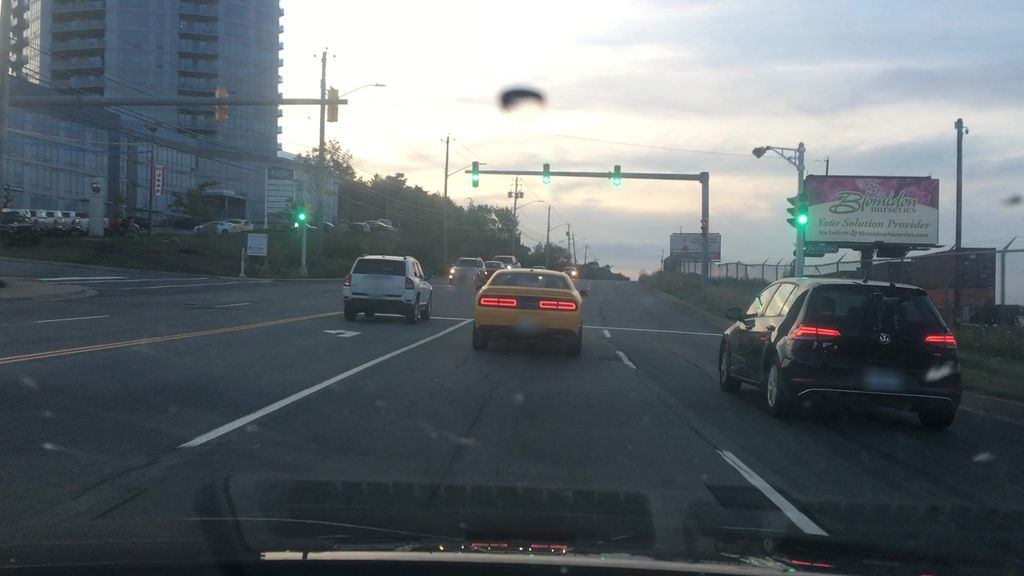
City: halifax